RGB frame:
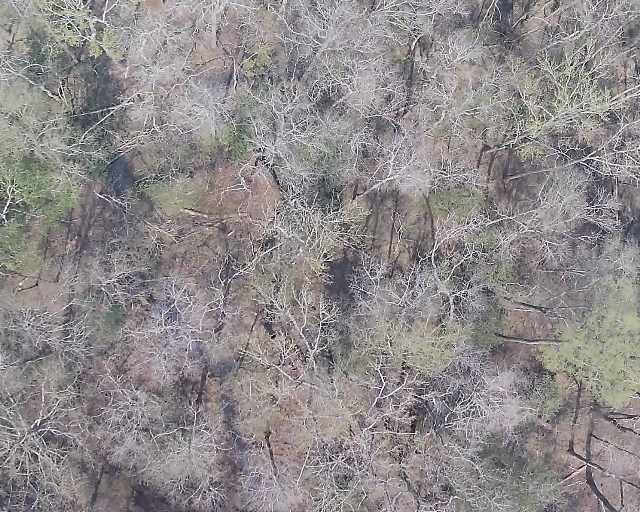
Thermal frame:
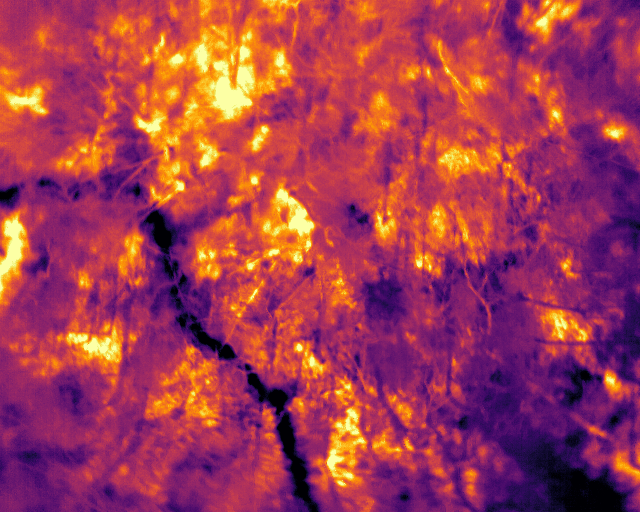
Captured: 2026-02-26 03:42:38
Pixels at or above 80 °C: 0 (fraction of frame: 0)